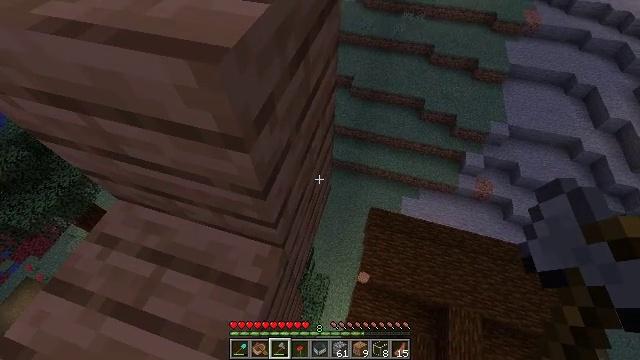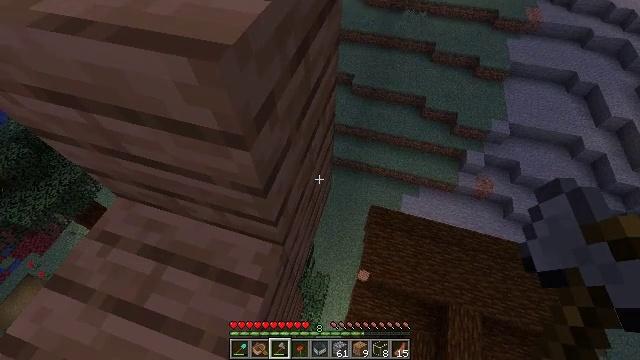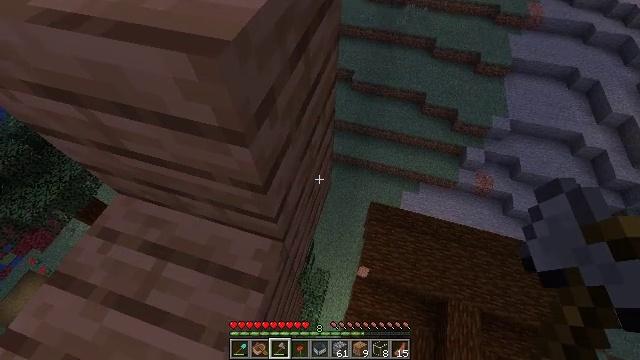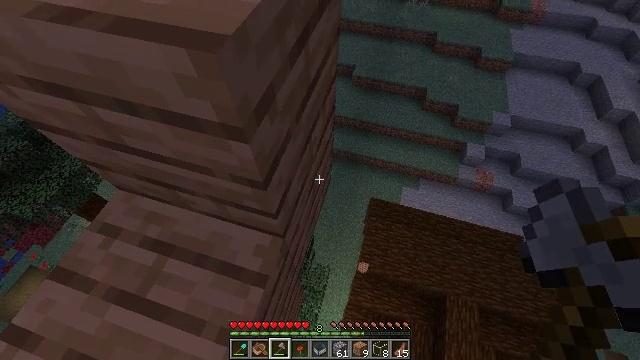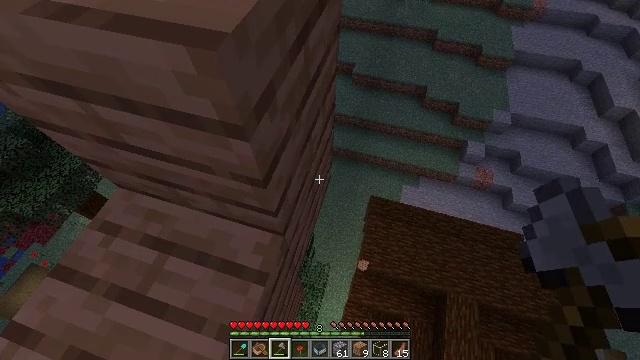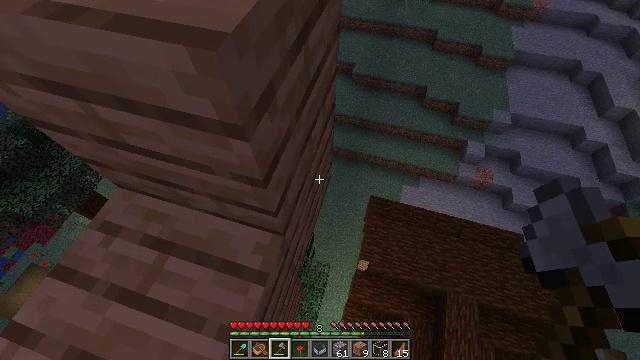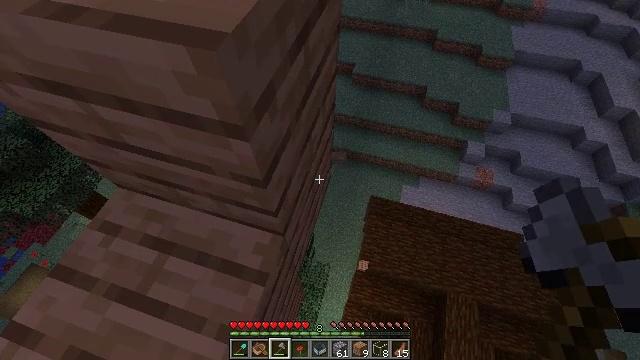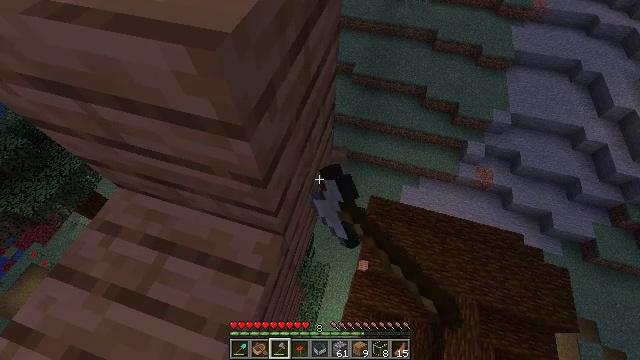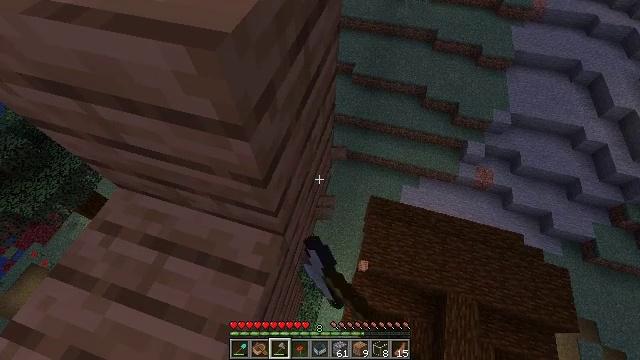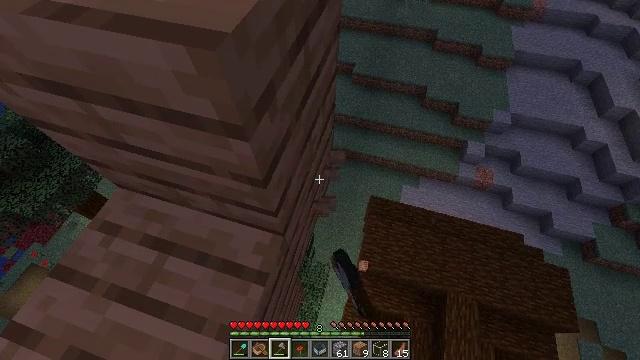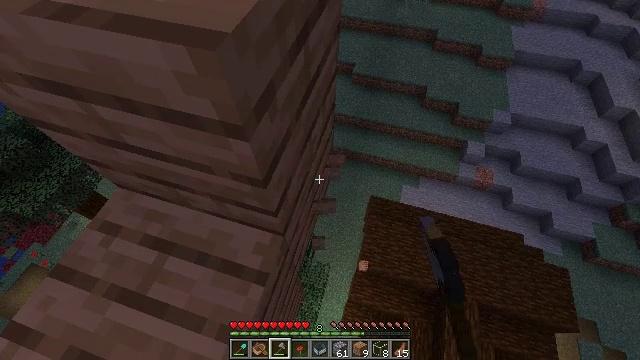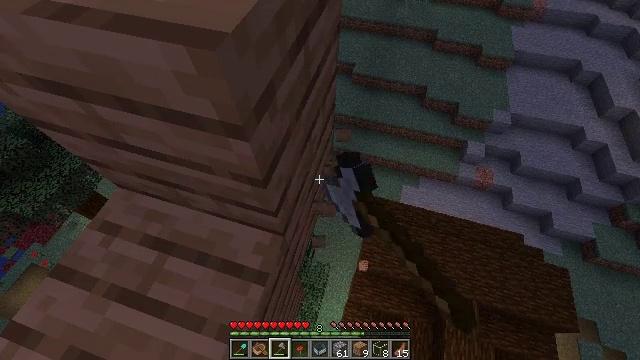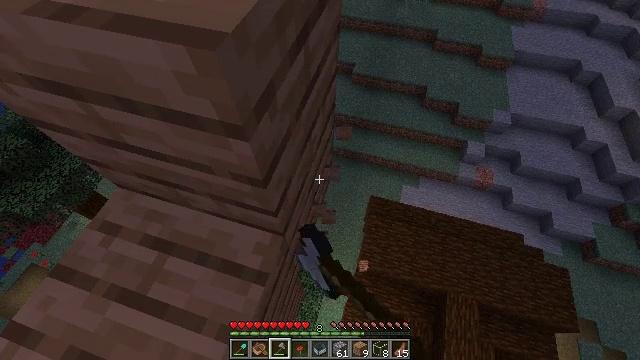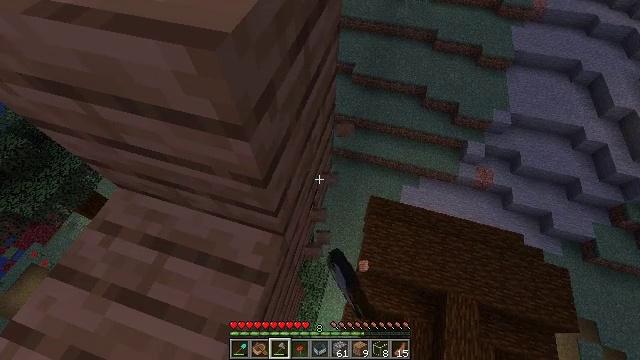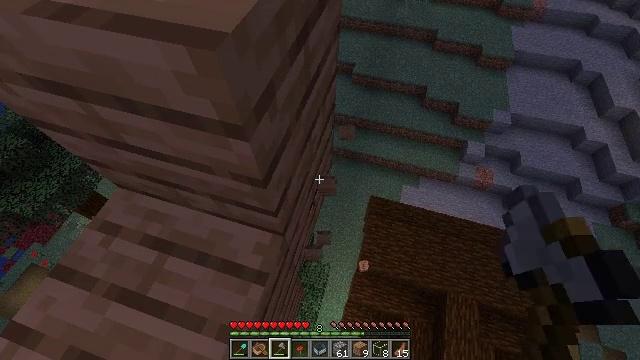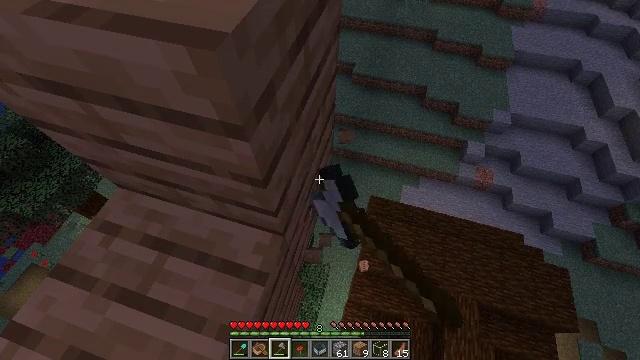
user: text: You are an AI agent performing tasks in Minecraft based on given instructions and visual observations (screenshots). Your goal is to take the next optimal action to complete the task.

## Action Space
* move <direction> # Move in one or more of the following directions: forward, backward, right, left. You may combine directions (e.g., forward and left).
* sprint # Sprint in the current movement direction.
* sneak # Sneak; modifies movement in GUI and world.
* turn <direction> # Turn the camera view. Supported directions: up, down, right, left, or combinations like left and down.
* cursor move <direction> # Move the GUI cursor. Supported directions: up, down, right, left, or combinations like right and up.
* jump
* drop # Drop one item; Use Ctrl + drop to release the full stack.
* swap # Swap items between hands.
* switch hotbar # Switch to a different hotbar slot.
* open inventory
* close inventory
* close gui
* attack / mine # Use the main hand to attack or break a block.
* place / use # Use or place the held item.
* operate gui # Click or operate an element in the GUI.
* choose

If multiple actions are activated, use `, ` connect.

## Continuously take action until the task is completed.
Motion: motion action
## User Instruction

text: Harvest jungle planks from a wall or floor.
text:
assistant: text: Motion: sneak
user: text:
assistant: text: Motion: sneak
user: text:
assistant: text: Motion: sneak
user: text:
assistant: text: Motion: sneak
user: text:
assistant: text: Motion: sneak
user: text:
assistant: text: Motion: sneak, attack / mine
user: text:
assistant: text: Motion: sneak, attack / mine
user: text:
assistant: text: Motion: sneak, attack / mine
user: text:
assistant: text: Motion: sneak, attack / mine
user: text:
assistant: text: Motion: sneak, attack / mine
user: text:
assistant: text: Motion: sneak, attack / mine
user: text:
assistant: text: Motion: sneak, attack / mine
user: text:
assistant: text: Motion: sneak, attack / mine
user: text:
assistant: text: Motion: sneak, attack / mine
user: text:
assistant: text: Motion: sneak, attack / mine
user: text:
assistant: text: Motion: sneak, attack / mine
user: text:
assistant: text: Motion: sneak, attack / mine
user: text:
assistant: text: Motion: sneak, attack / mine
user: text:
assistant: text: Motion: sneak, attack / mine
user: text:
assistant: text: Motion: sneak, attack / mine
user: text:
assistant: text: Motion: sneak, attack / mine
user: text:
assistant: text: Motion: sneak, attack / mine
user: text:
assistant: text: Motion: sneak, attack / mine
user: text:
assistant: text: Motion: sneak, attack / mine
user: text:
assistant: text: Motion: sneak, attack / mine
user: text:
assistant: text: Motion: sneak, attack / mine
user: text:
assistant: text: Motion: sneak, attack / mine
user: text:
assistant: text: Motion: sneak
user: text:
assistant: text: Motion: sneak
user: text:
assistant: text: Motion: sneak, turn down